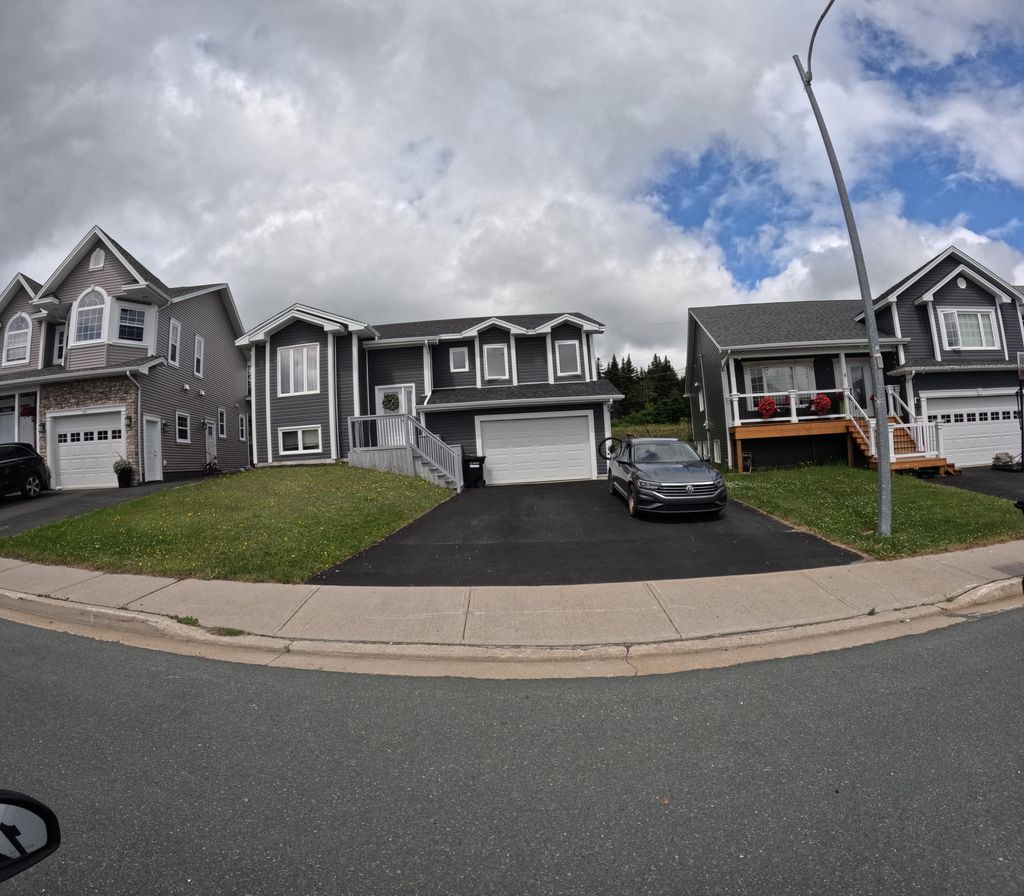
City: st_johns